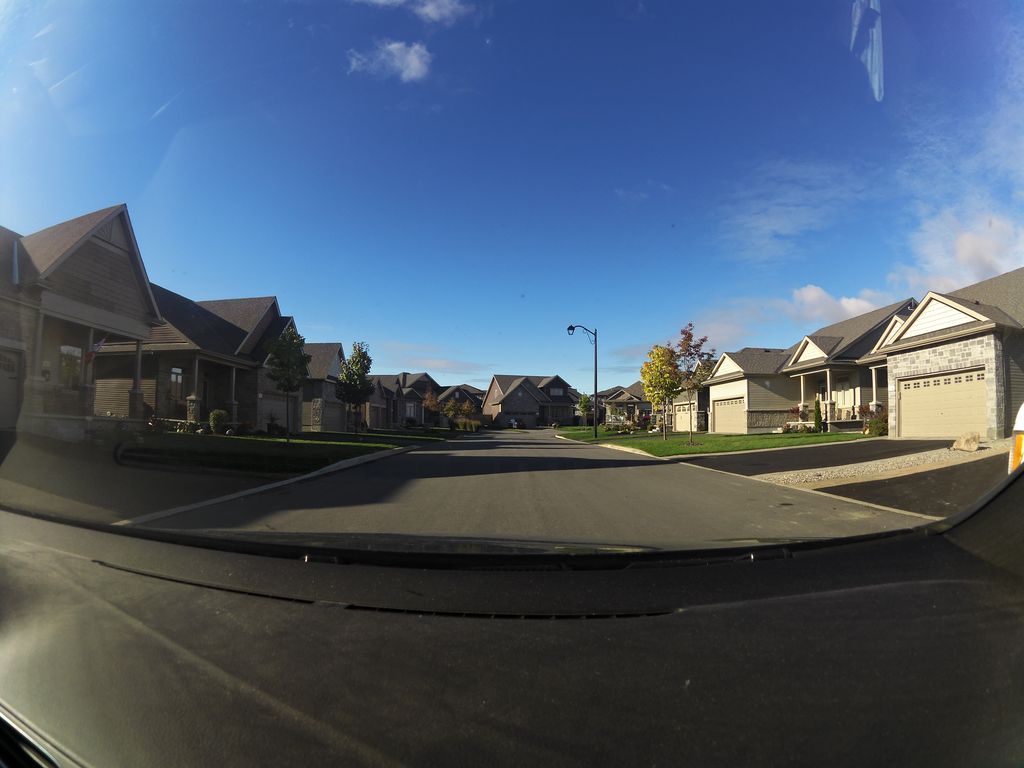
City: ottawa-gatineau